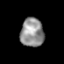
Tissue: prostate
Cell type: T cells
Senescence score: 0.2525
Nuclear area (px): 657
Mean DAPI intensity: 146.341